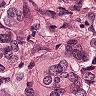
Metastatic tissue present: yes